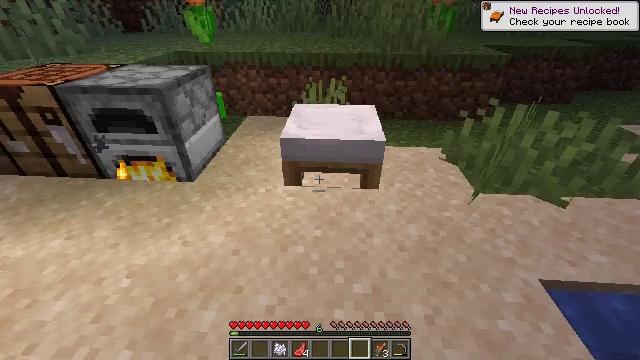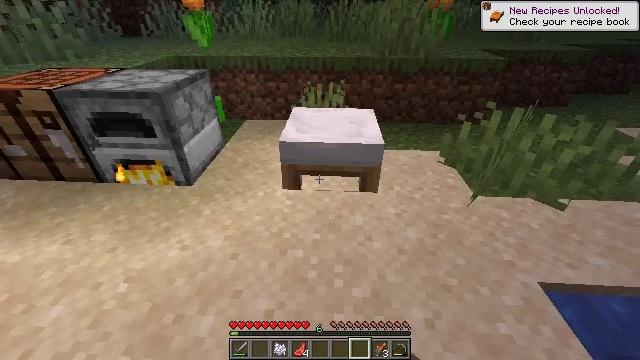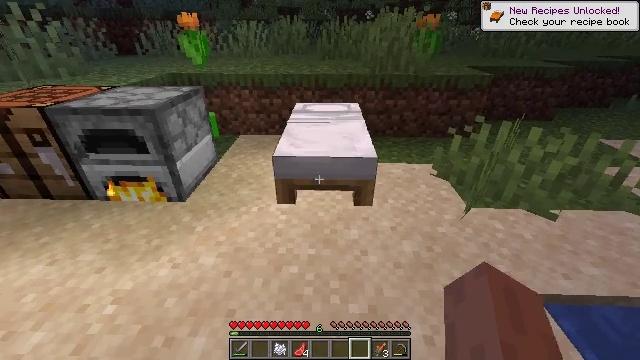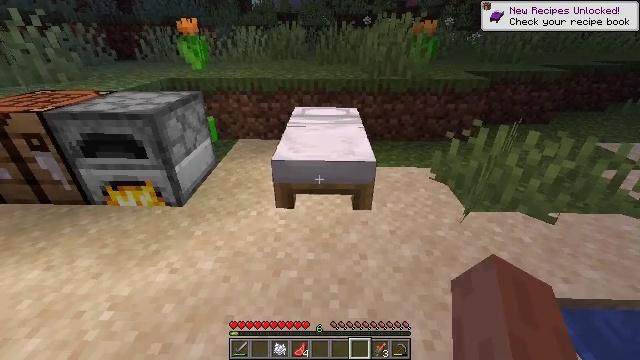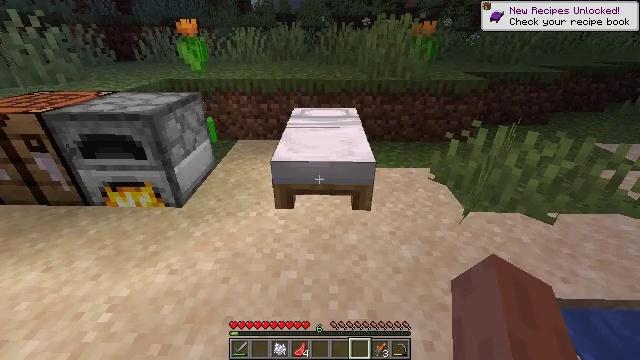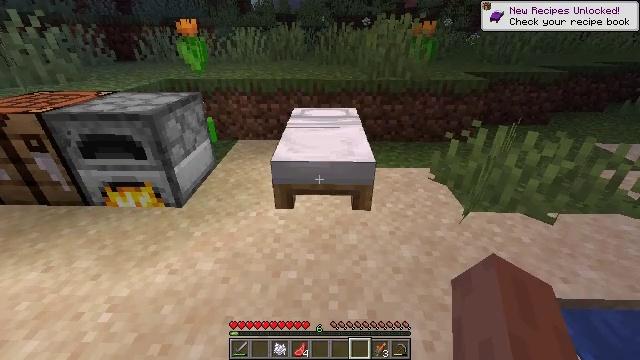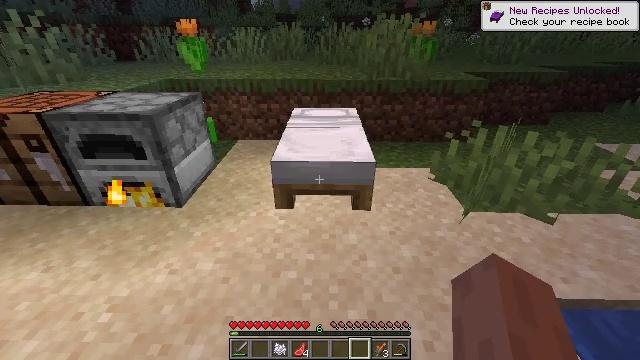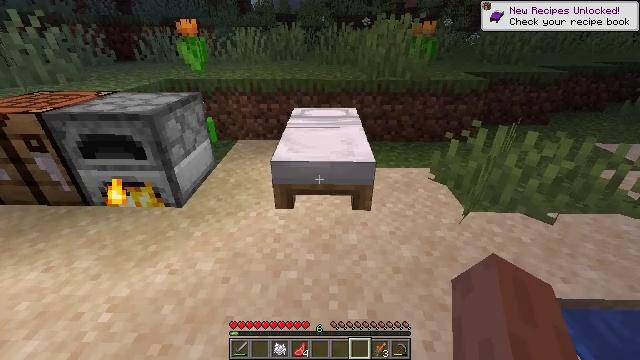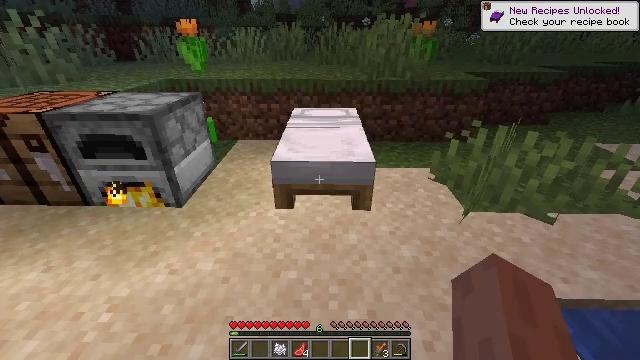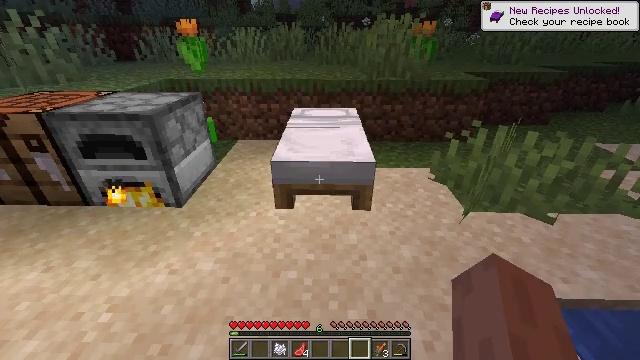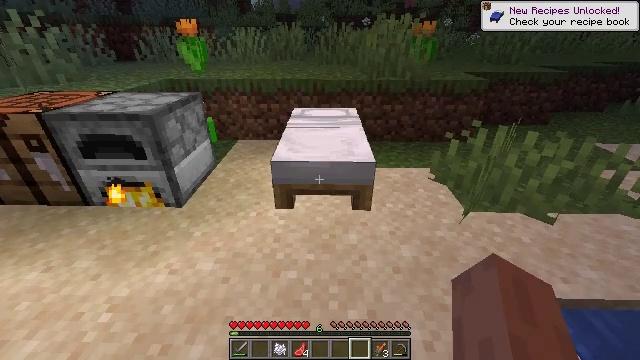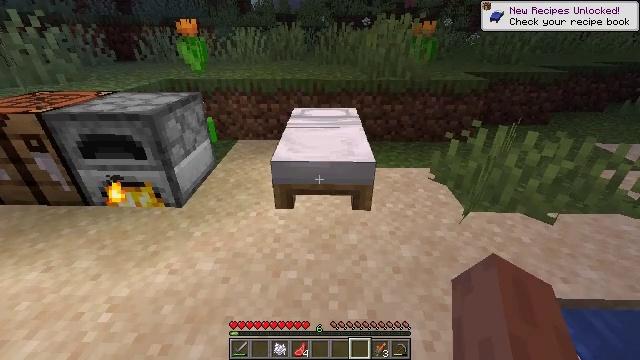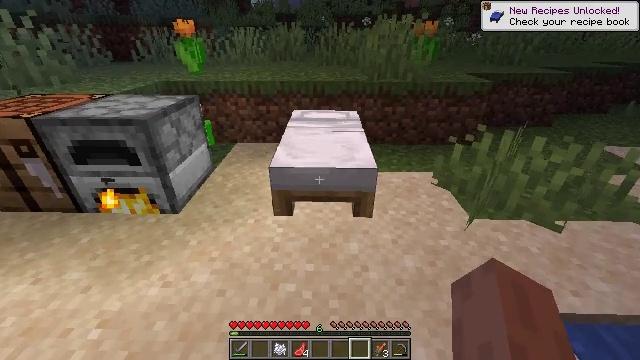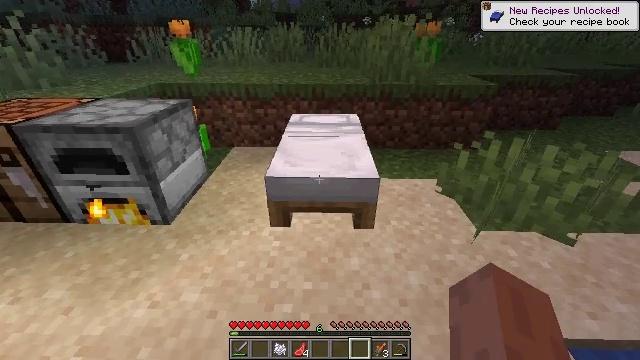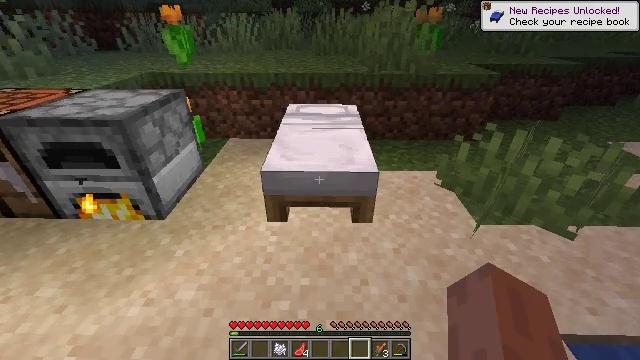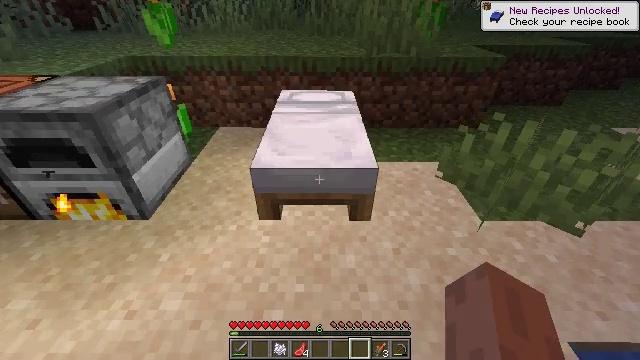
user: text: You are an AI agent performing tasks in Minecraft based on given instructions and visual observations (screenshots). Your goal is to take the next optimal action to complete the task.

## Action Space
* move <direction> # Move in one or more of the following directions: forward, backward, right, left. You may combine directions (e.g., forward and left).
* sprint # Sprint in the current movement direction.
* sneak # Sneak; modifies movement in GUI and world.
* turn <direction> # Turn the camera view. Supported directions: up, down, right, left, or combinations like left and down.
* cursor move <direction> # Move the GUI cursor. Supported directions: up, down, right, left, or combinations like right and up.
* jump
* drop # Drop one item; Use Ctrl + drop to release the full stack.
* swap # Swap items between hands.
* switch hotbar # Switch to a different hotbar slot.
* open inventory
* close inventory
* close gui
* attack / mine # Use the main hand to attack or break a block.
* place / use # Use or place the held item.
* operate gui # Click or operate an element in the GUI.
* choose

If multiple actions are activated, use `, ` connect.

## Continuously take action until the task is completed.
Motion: motion action
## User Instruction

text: Interact with the furnace to cook salmon.
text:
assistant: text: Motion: no_op
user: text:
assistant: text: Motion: turn right and up
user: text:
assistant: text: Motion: no_op
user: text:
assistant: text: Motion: no_op
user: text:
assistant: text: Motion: no_op
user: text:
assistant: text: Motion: no_op
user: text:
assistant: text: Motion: no_op
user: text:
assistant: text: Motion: no_op
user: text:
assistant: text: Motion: no_op
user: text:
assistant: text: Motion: no_op
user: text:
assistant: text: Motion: no_op
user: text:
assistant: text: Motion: move forward
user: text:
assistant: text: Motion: move forward
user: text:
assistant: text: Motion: move forward, turn down
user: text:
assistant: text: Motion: turn right and down
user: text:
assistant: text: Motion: turn down
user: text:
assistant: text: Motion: no_op
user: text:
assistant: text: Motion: no_op
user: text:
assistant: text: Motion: use / place
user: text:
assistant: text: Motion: use / place
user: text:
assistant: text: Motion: use / place
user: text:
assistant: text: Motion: no_op
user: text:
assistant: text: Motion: no_op
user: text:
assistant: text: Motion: no_op
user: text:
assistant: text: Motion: no_op
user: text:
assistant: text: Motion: no_op
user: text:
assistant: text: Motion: no_op
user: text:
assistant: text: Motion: no_op
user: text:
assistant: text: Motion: no_op
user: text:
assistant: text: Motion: no_op